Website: walmart
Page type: account-selection
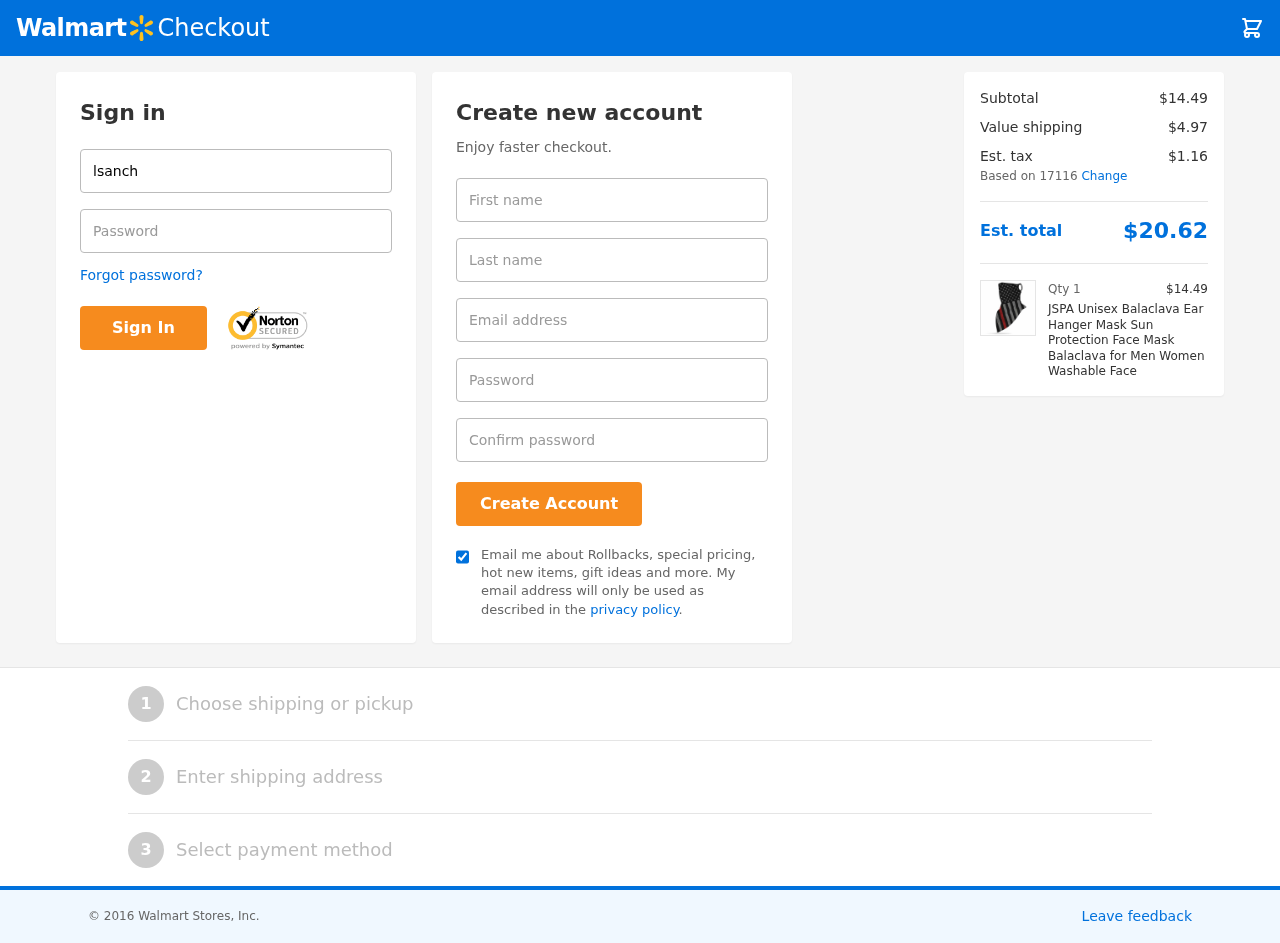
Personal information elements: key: PII_EMAIL
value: lisasanchez@hotmail.com
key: PII_FIRSTNAME
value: Lisa
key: PII_LASTNAME
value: Sanchez
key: PII_LOGIN_USERNAME
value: lsanchez948
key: PII_POSTCODE
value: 17116
Product elements: key: PRODUCT1_NAME
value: JSPA Unisex Balaclava Ear Hanger Mask Sun Protection Face Mask Balaclava for Men Women Washable Face
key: PRODUCT1_PRICE
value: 14.49
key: PRODUCT1_QUANTITY
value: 1
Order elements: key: ORDER_SUBTOTAL
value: $14.49
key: ORDER_SHIPPING_COST
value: $4.97
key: ORDER_TAX
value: $1.16
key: ORDER_TOTAL
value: $20.62